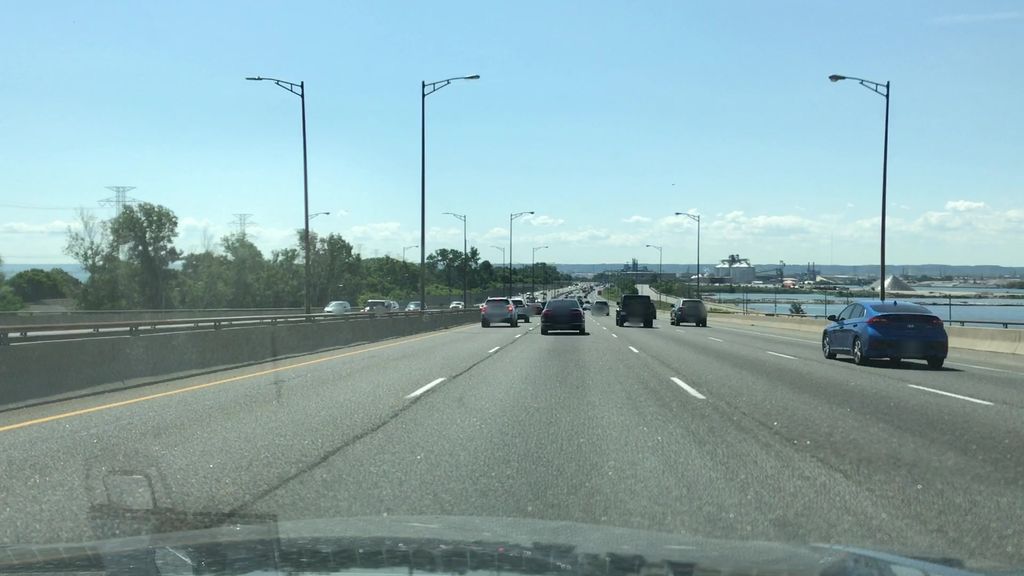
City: hamilton